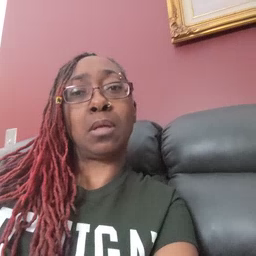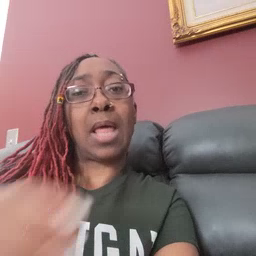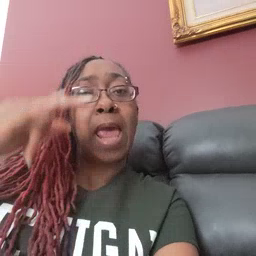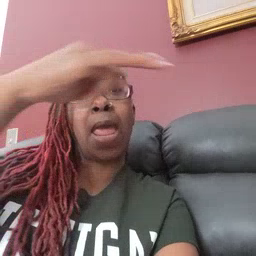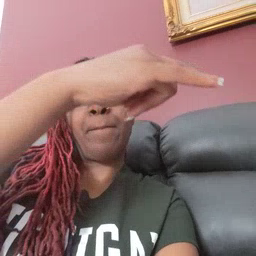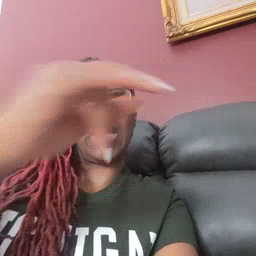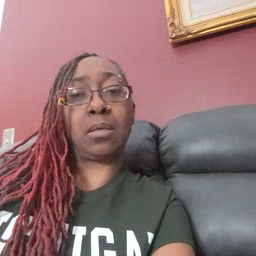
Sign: airplane